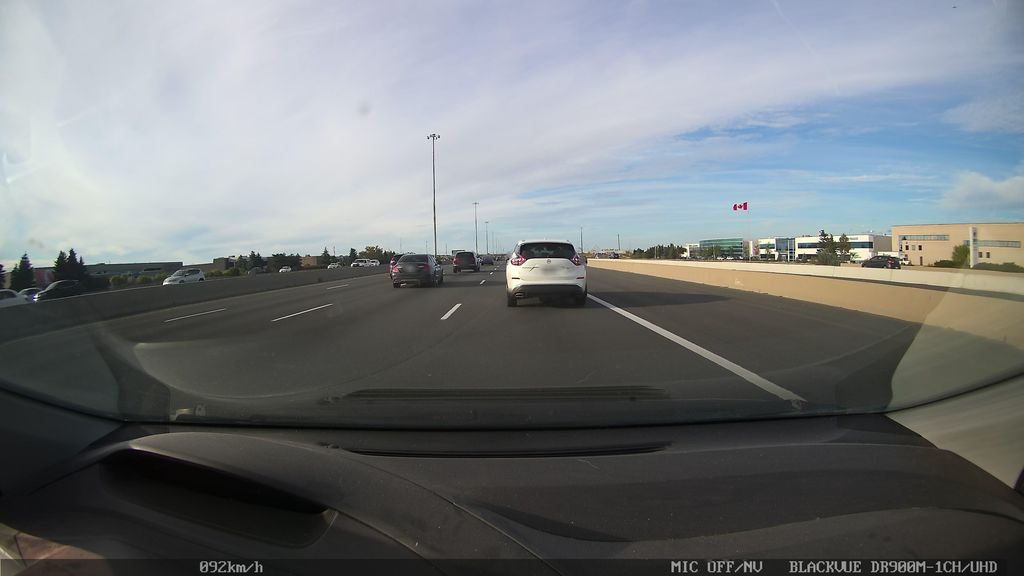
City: toronto